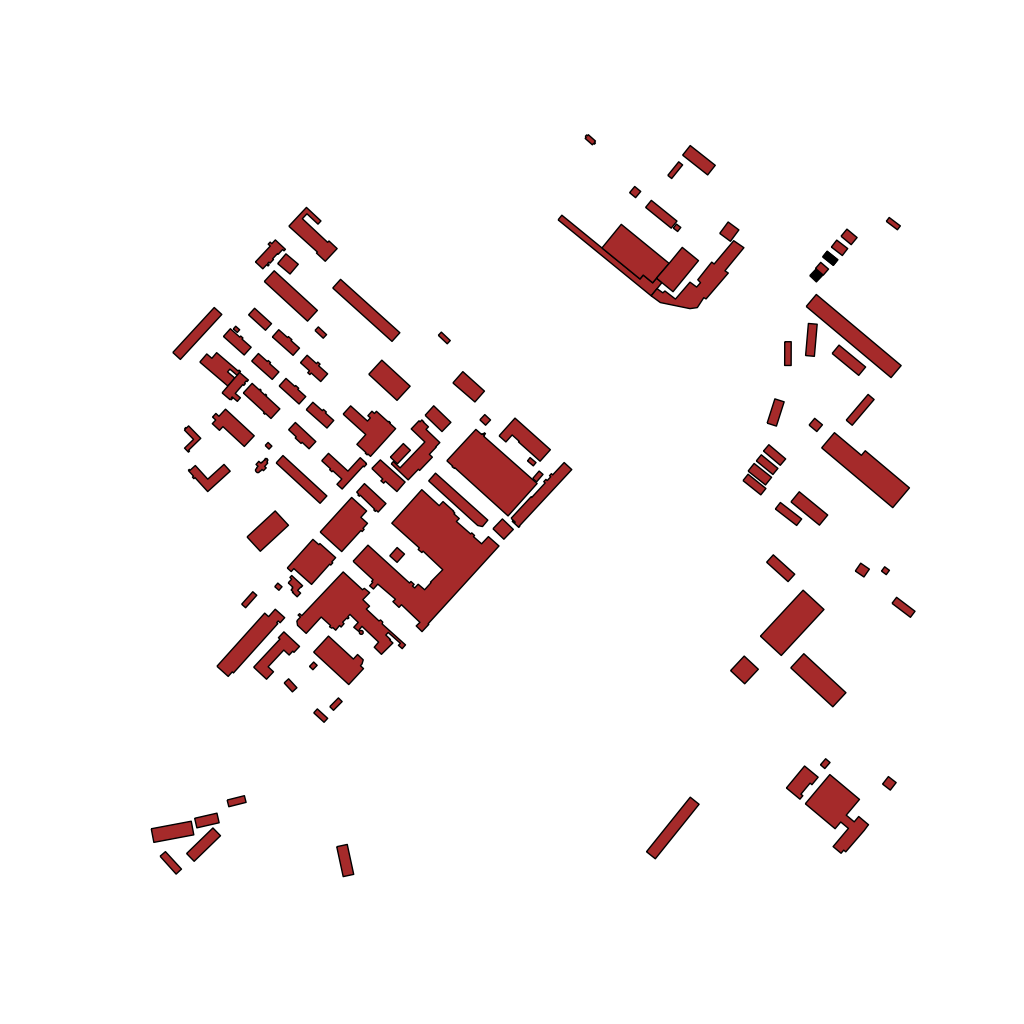
Tags: overhead vector_map, industrial, recreation, residential, individual_rise, low_rise, density_1, Building, Facility, 1.0 km²